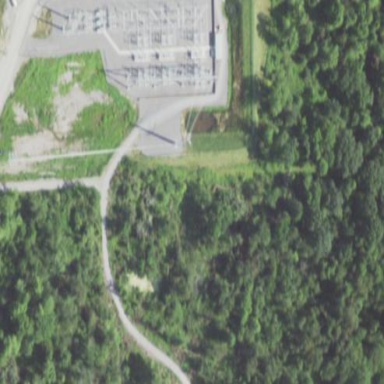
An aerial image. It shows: Substation for power.